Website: walmart
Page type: billing-address
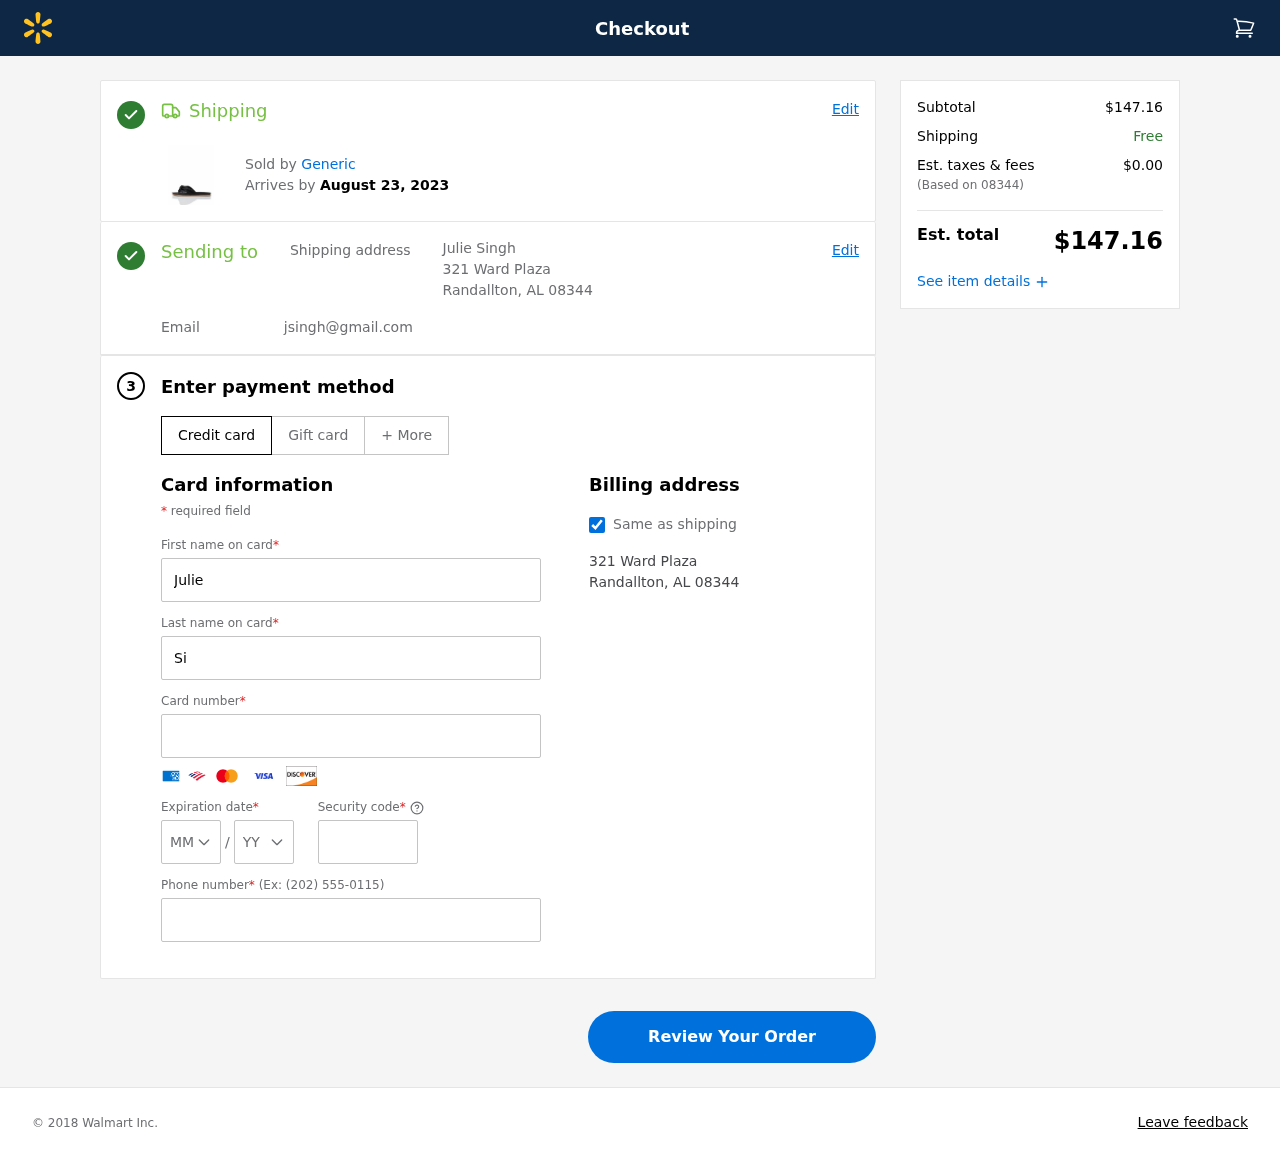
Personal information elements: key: PII_CARD_CVV
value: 8364
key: PII_CARD_EXPIRY_MONTH
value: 05
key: PII_CARD_EXPIRY_YEAR
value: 27
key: PII_CARD_NUMBER
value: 3723 0914 9067 436
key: PII_CITY_STATE_ZIP
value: Randallton, AL 08344
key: PII_EMAIL
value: jsingh@gmail.com
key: PII_FIRSTNAME
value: Julie
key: PII_FULLNAME
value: Julie Singh
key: PII_LASTNAME
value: Singh
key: PII_PHONE
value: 5383240903
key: PII_POSTCODE
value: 08344
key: PII_STREET
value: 321 Ward Plaza
Product elements: key: PRODUCT1_BRAND
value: Generic
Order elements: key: ORDER_DELIVERY_DATE
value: August 23, 2023
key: ORDER_SUBTOTAL
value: $147.16
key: ORDER_TAX
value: $0.00
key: ORDER_TOTAL
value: $147.16